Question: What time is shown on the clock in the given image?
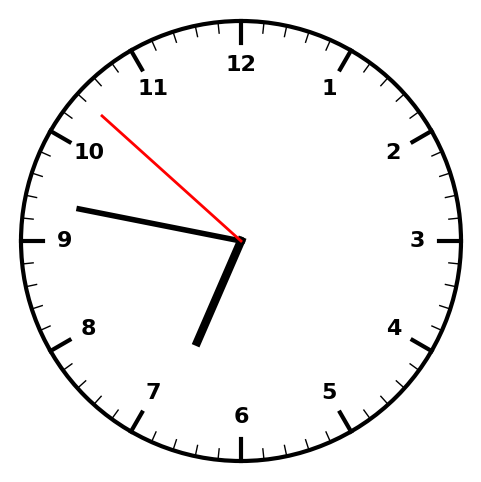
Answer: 06:46:52